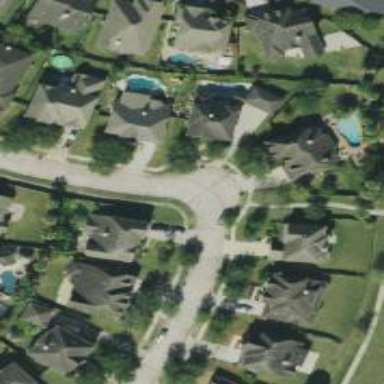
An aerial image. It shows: Residential road.